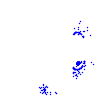
Particle: kaon